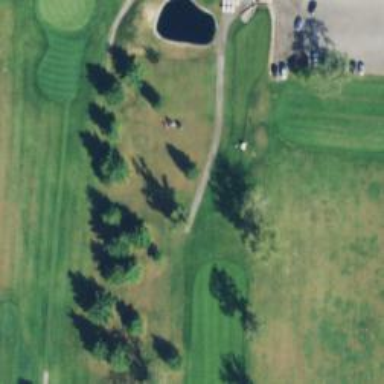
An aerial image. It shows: View of golf hole.